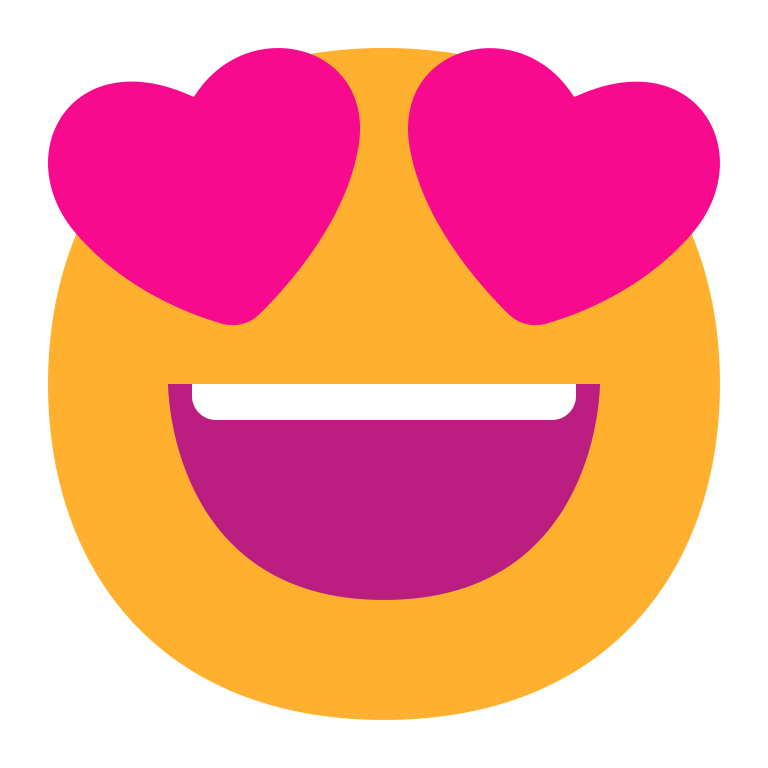
smiling face with heart eyes flat